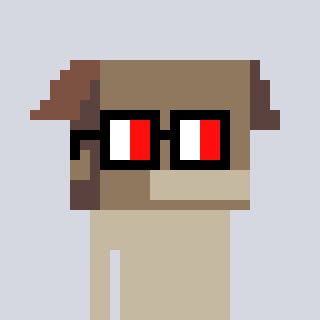
a pixel art character with square glasses with black frames and red eyes, a box-shaped head and a foggrey-colored body on a cool background